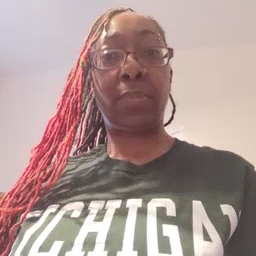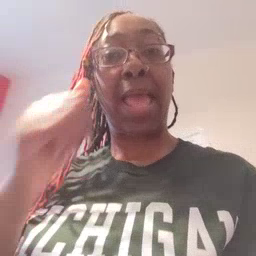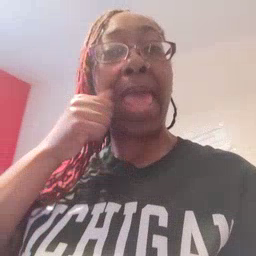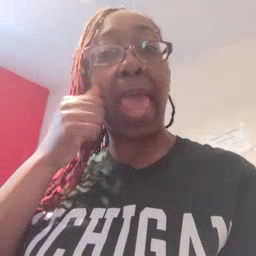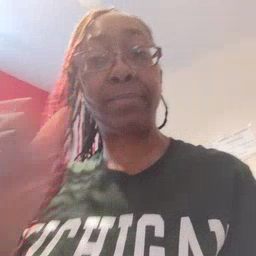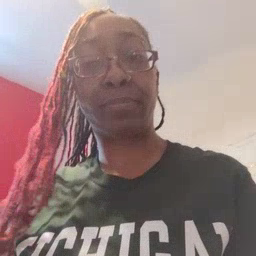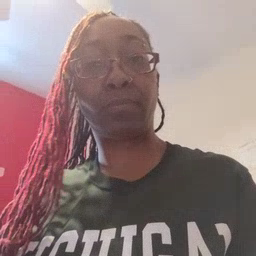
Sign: aunt